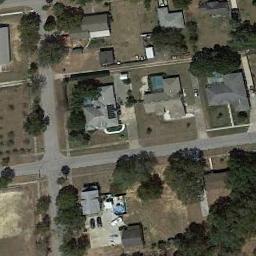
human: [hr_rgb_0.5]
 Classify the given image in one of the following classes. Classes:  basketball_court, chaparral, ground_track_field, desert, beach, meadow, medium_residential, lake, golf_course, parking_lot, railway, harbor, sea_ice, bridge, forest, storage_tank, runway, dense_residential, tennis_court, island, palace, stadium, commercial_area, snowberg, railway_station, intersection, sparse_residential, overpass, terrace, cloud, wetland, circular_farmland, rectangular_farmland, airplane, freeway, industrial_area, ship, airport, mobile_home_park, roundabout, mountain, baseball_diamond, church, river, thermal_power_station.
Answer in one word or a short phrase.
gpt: medium_residential